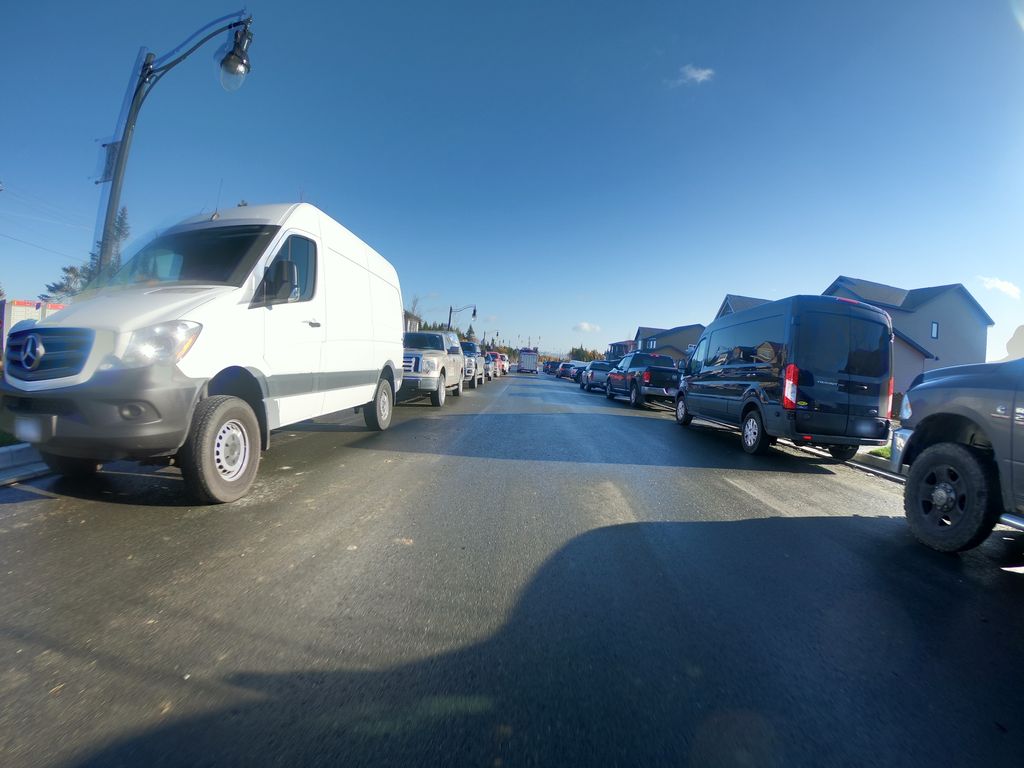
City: st_johns